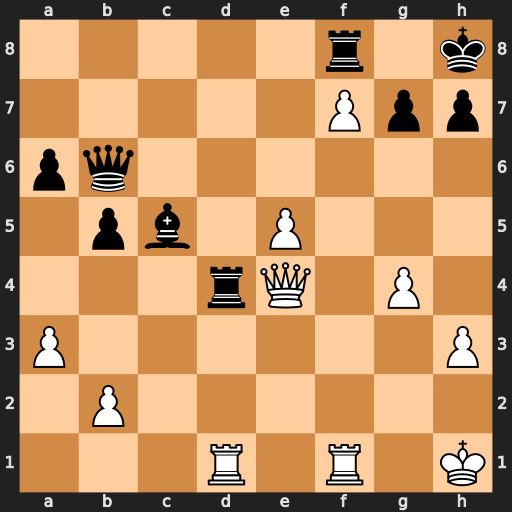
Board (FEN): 5r1k/5Ppp/pq6/1pb1P3/3rQ1P1/P6P/1P6/3R1R1K
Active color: w
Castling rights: -
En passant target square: -
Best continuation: Rxd4 Bxd4 e6 Bc5 e7